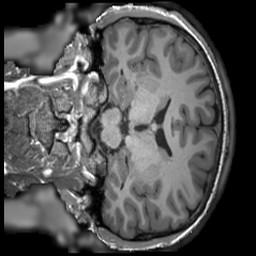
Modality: T1w
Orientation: coronal
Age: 29
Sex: male
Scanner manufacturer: siemens
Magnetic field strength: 3 T
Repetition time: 2.3 s
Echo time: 0.00232 s